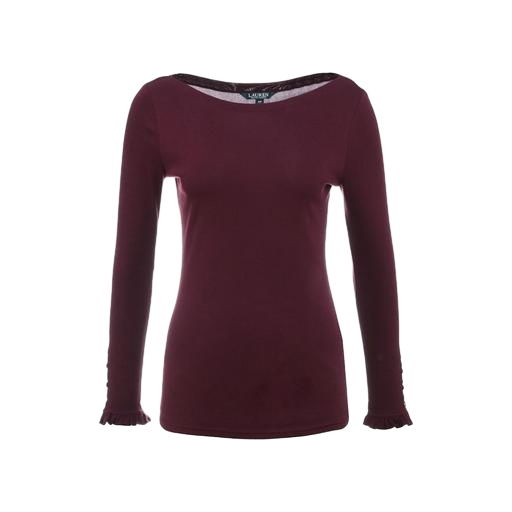
long-sleeve top, long sleeve top, longsleeve t-shirt, white background